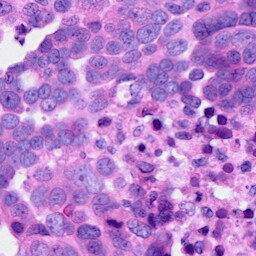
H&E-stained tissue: Ovarian